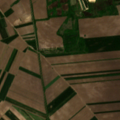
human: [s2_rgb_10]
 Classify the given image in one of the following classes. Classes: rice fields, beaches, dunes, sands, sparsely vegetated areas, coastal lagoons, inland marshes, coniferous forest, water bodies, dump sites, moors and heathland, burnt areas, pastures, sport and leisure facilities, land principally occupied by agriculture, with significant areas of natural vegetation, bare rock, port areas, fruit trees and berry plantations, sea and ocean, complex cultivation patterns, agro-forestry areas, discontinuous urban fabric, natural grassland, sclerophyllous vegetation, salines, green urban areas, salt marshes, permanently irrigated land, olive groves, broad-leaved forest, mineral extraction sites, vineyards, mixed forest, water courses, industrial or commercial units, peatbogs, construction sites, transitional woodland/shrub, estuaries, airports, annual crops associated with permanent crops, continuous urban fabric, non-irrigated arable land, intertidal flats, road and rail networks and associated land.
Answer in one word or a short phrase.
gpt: non-irrigated arable land, complex cultivation patterns, land principally occupied by agriculture, with significant areas of natural vegetation